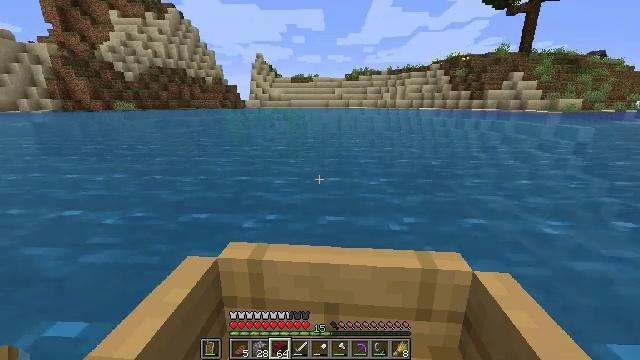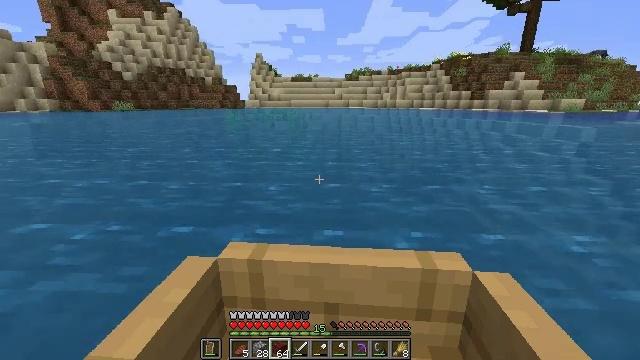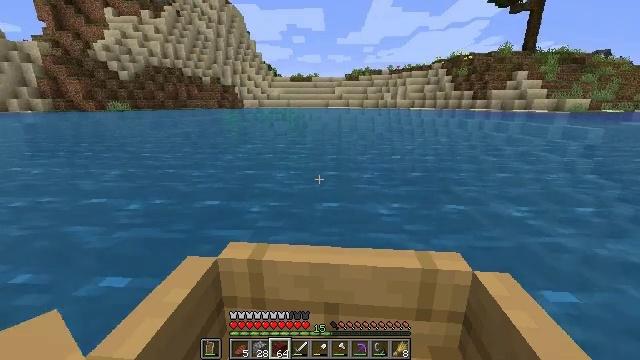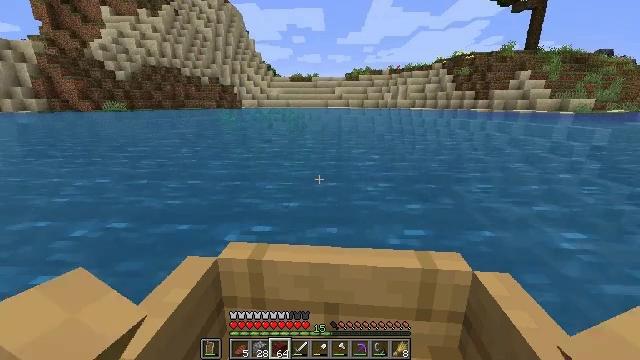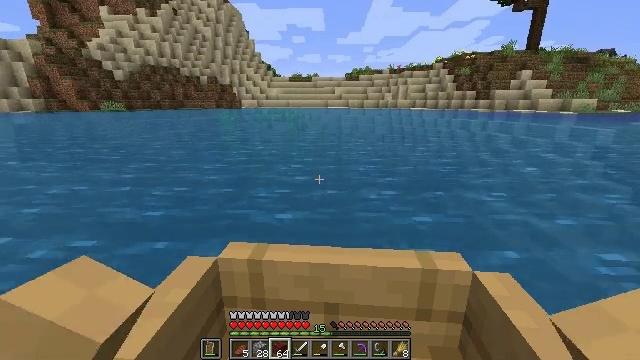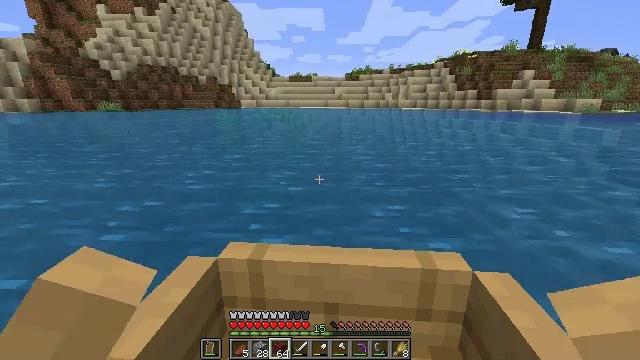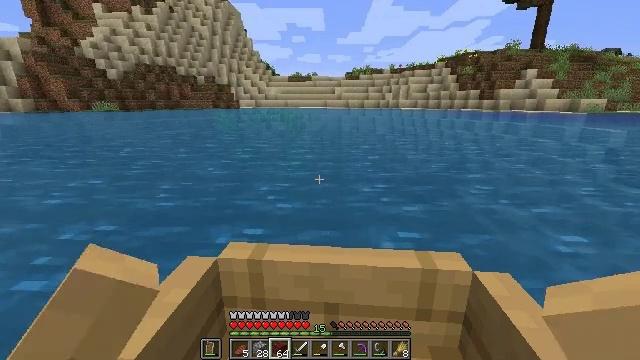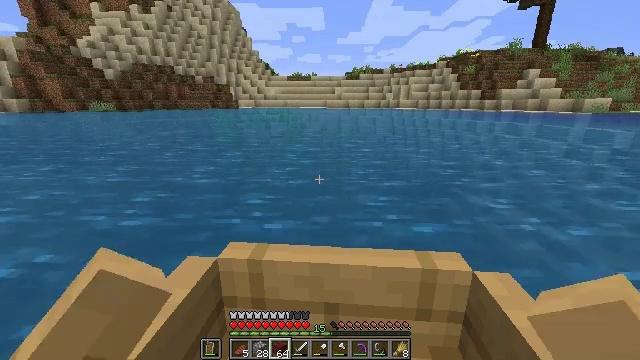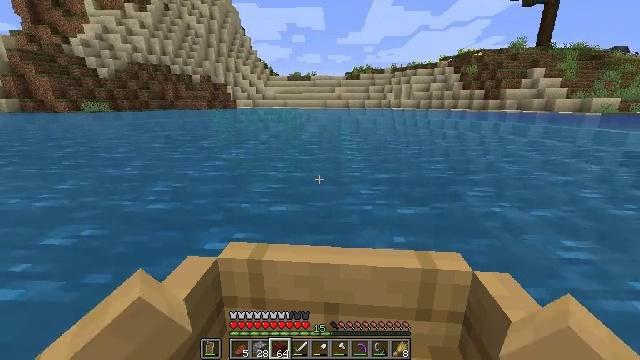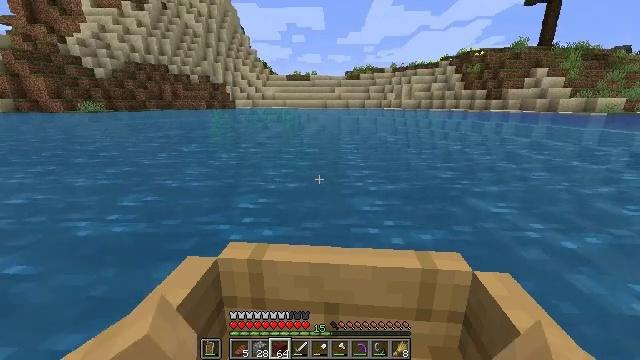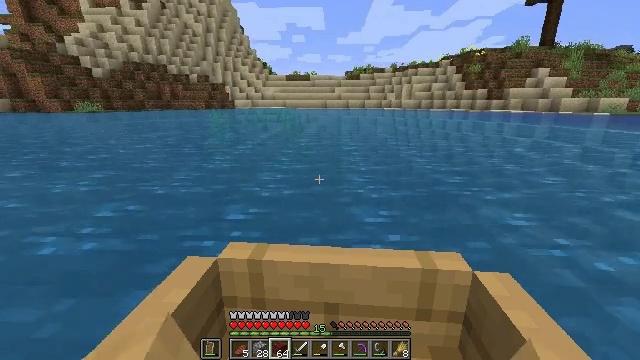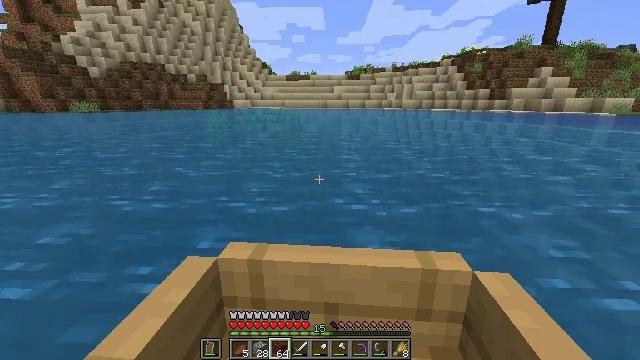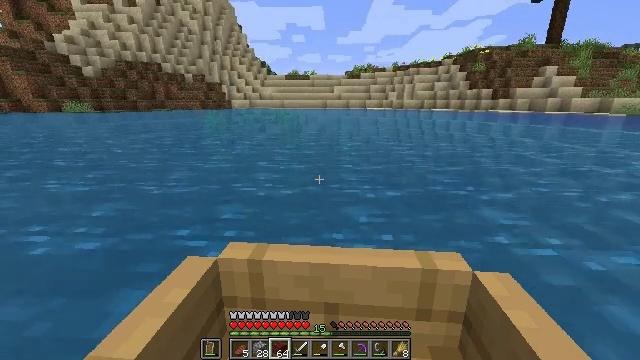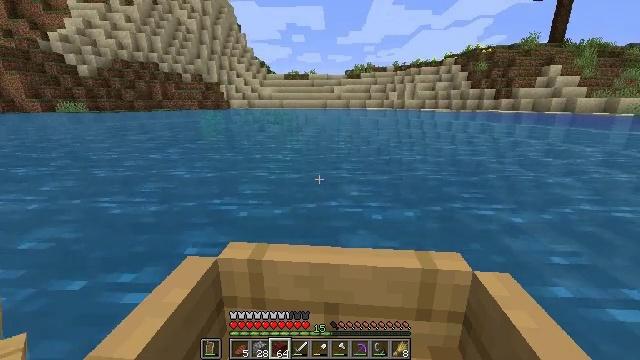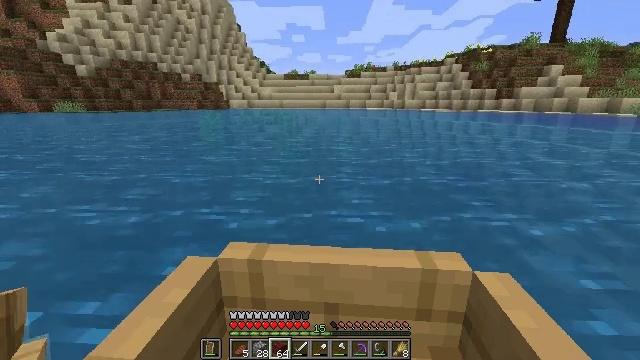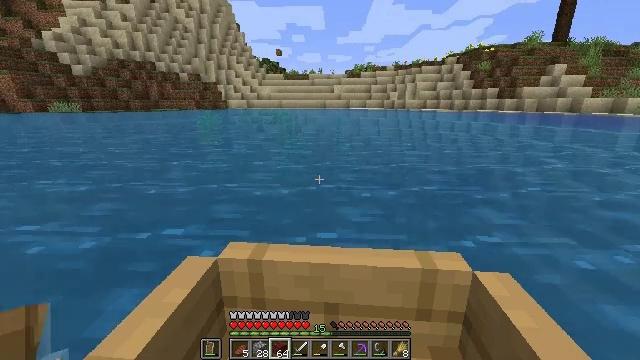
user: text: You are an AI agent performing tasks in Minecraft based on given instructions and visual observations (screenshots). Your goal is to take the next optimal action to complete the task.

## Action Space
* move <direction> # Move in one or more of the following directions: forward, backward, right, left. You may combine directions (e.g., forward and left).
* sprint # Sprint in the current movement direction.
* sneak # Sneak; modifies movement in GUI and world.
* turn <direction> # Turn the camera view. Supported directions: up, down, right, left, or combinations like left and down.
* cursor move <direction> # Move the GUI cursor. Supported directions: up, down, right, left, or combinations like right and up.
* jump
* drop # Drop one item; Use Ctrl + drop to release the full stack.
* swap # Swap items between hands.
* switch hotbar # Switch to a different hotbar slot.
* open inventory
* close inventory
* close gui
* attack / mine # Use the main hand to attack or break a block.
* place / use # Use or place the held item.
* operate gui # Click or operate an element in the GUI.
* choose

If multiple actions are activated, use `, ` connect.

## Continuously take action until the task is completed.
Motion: motion action
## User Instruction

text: craft item air
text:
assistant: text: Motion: move forward
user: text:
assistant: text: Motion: move forward
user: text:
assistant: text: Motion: move forward
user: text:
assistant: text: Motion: move forward
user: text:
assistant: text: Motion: move forward
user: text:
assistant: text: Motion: move forward
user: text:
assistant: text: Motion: move forward
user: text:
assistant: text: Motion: move forward
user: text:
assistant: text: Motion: move forward
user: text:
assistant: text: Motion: move forward
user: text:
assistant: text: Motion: move forward
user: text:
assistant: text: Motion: move forward
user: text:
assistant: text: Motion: move forward
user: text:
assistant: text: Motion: move forward
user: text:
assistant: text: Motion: move forward
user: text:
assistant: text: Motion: move forward
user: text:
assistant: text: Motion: move forward
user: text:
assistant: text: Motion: move forward
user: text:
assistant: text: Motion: move forward
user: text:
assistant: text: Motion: move forward
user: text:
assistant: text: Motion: move forward
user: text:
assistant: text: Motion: move forward
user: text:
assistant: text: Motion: move forward
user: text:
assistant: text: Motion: move forward
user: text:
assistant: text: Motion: move forward
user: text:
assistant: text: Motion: move forward
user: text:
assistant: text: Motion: move forward
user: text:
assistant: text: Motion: move forward
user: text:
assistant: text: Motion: move forward
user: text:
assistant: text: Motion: move forward